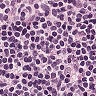
Metastatic tissue present: no